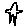
Label: star